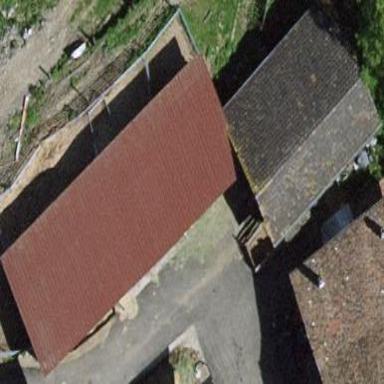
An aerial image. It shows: Stable.